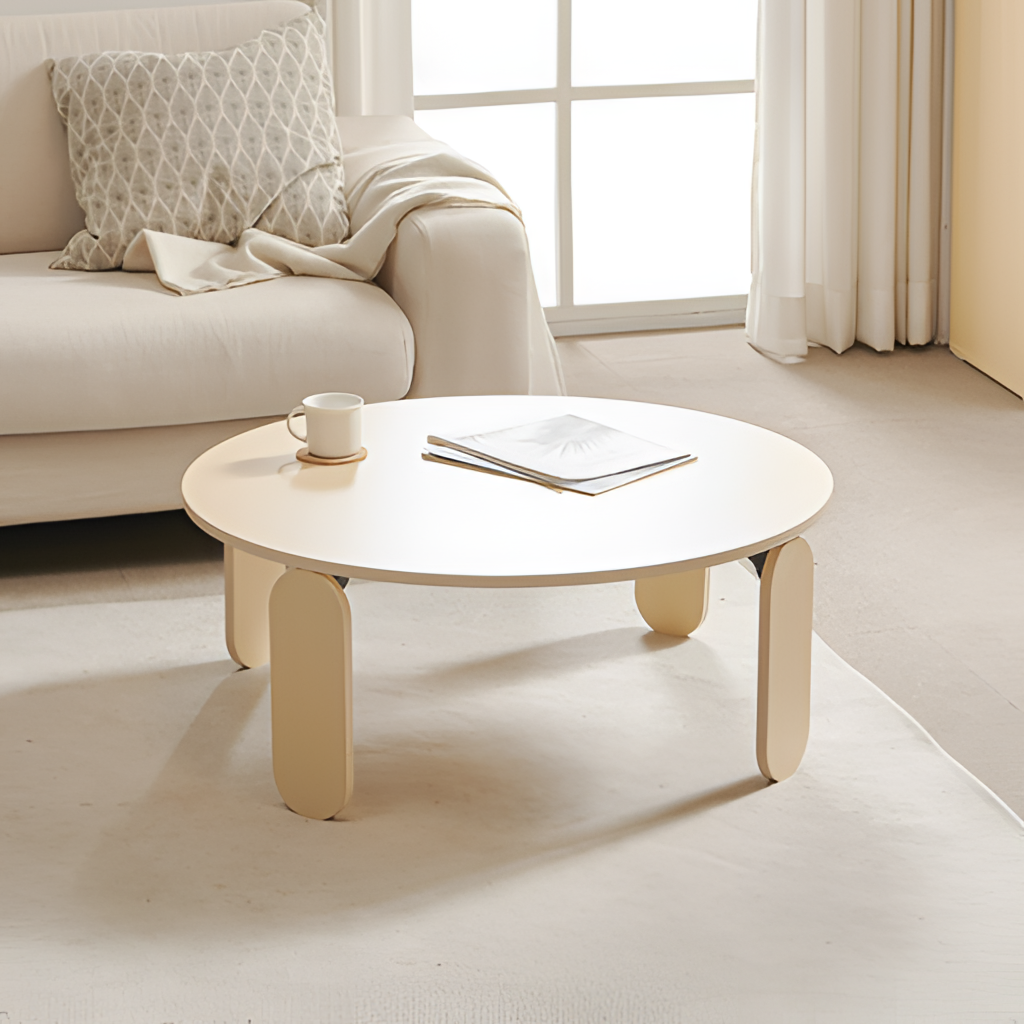
wood coffee table, living room, contemporary, white fabric wallpaper, with solid pattern, tile flooring, with large square pattern